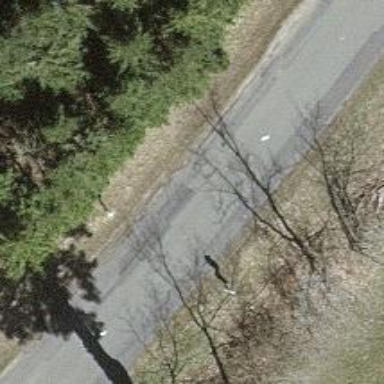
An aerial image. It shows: Tertiary road with asphalt surface.